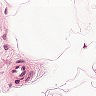
Metastatic tissue present: no